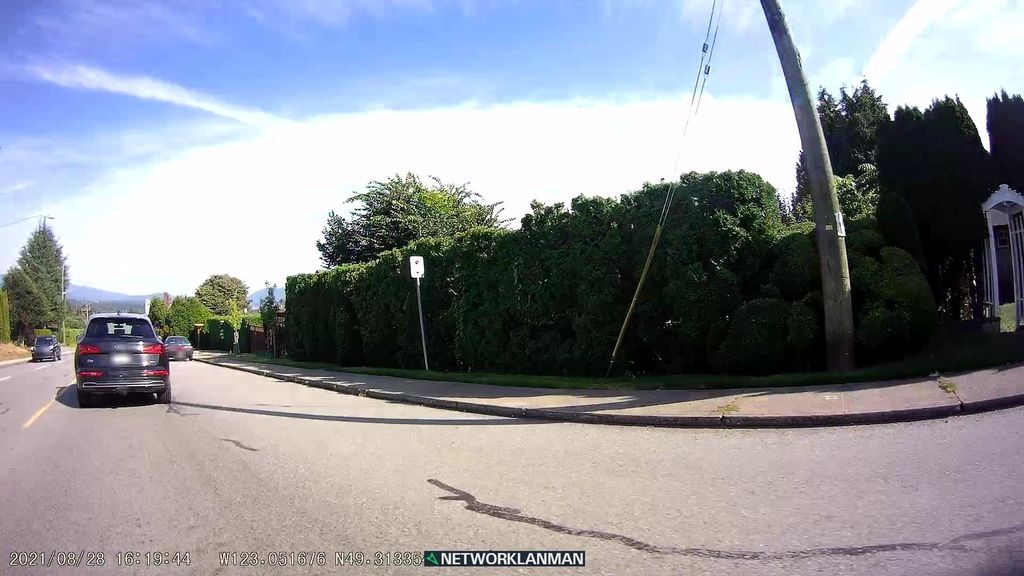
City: vancouver